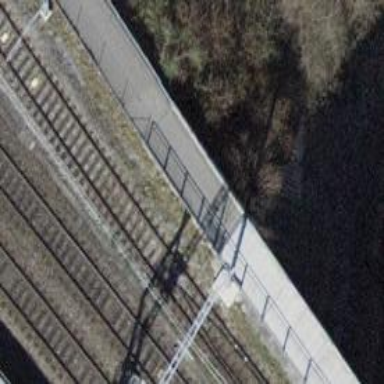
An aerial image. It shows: Concrete bridge over cycleway.